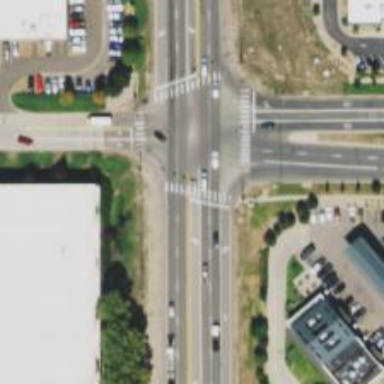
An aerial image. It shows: Marked road crossing.